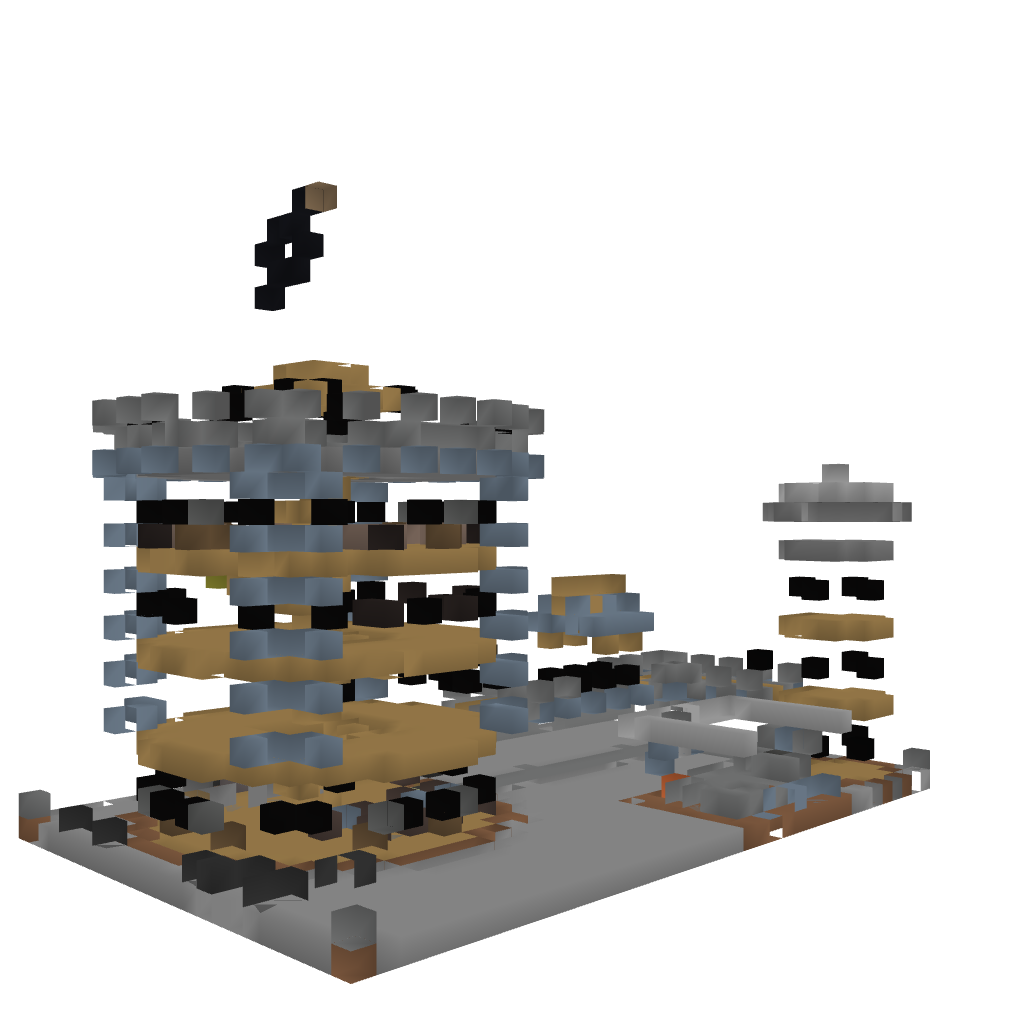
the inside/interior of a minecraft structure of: Ramshorn Fortress